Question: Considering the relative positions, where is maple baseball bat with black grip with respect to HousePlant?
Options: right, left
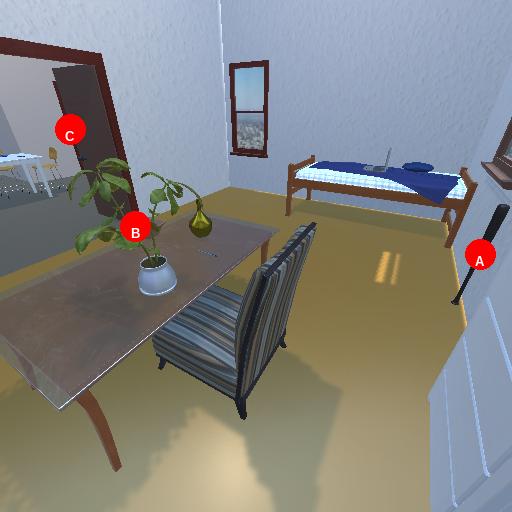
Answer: right